Question:
I have a table that consist of a table that describes calls. Hence there is a 'to' column and a 'from' column. The problem is that I want the total messages sent by each number, which can be 'from' or 'to'. Refer to the table above for visuals.
I want the final table to be somethng that shows A : 3 , B: 2 , C:1 and D:1.
How do u count the numbers in 2 columns and sum them up?
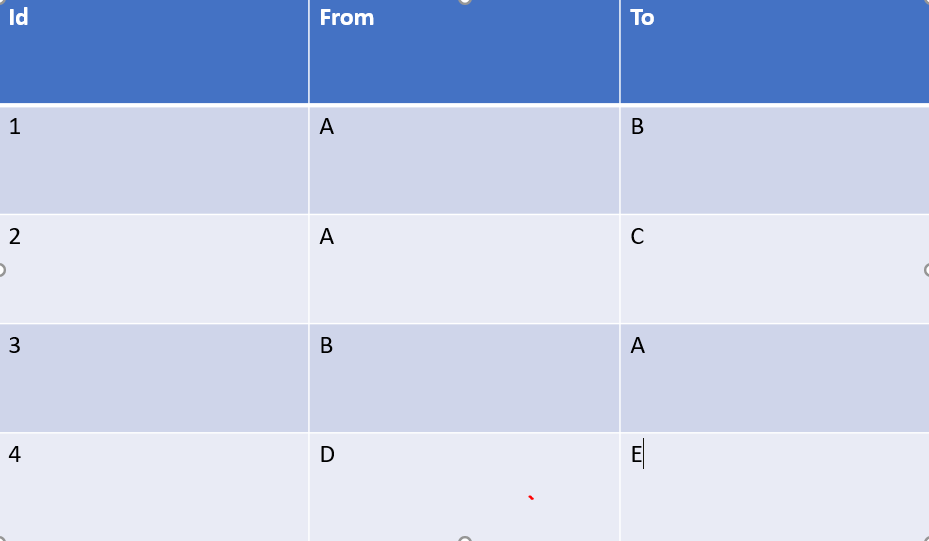
Answer: One solution would be to first 'UNION ALL' two aggregate queries to gather the count of occurences of each value in the two different columns, and them sum the results in an outer query, like:
'''
SELECT val, SUM(cnt) cnt
FROM (
SELECT 'from' val, COUNT(*) cnt FROM mytable GROUP BY 'from'
UNION ALL
SELECT 'to', COUNT(*) FROM mytable GROUP BY 'to'
) x
GROUP BY val
'''
This <URL> with your sample data returns:
'''
| val | cnt |
| --- | --- |
| A | 3 |
| B | 2 |
| C | 1 |
| D | 1 |
| E | 1 |
'''